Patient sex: F
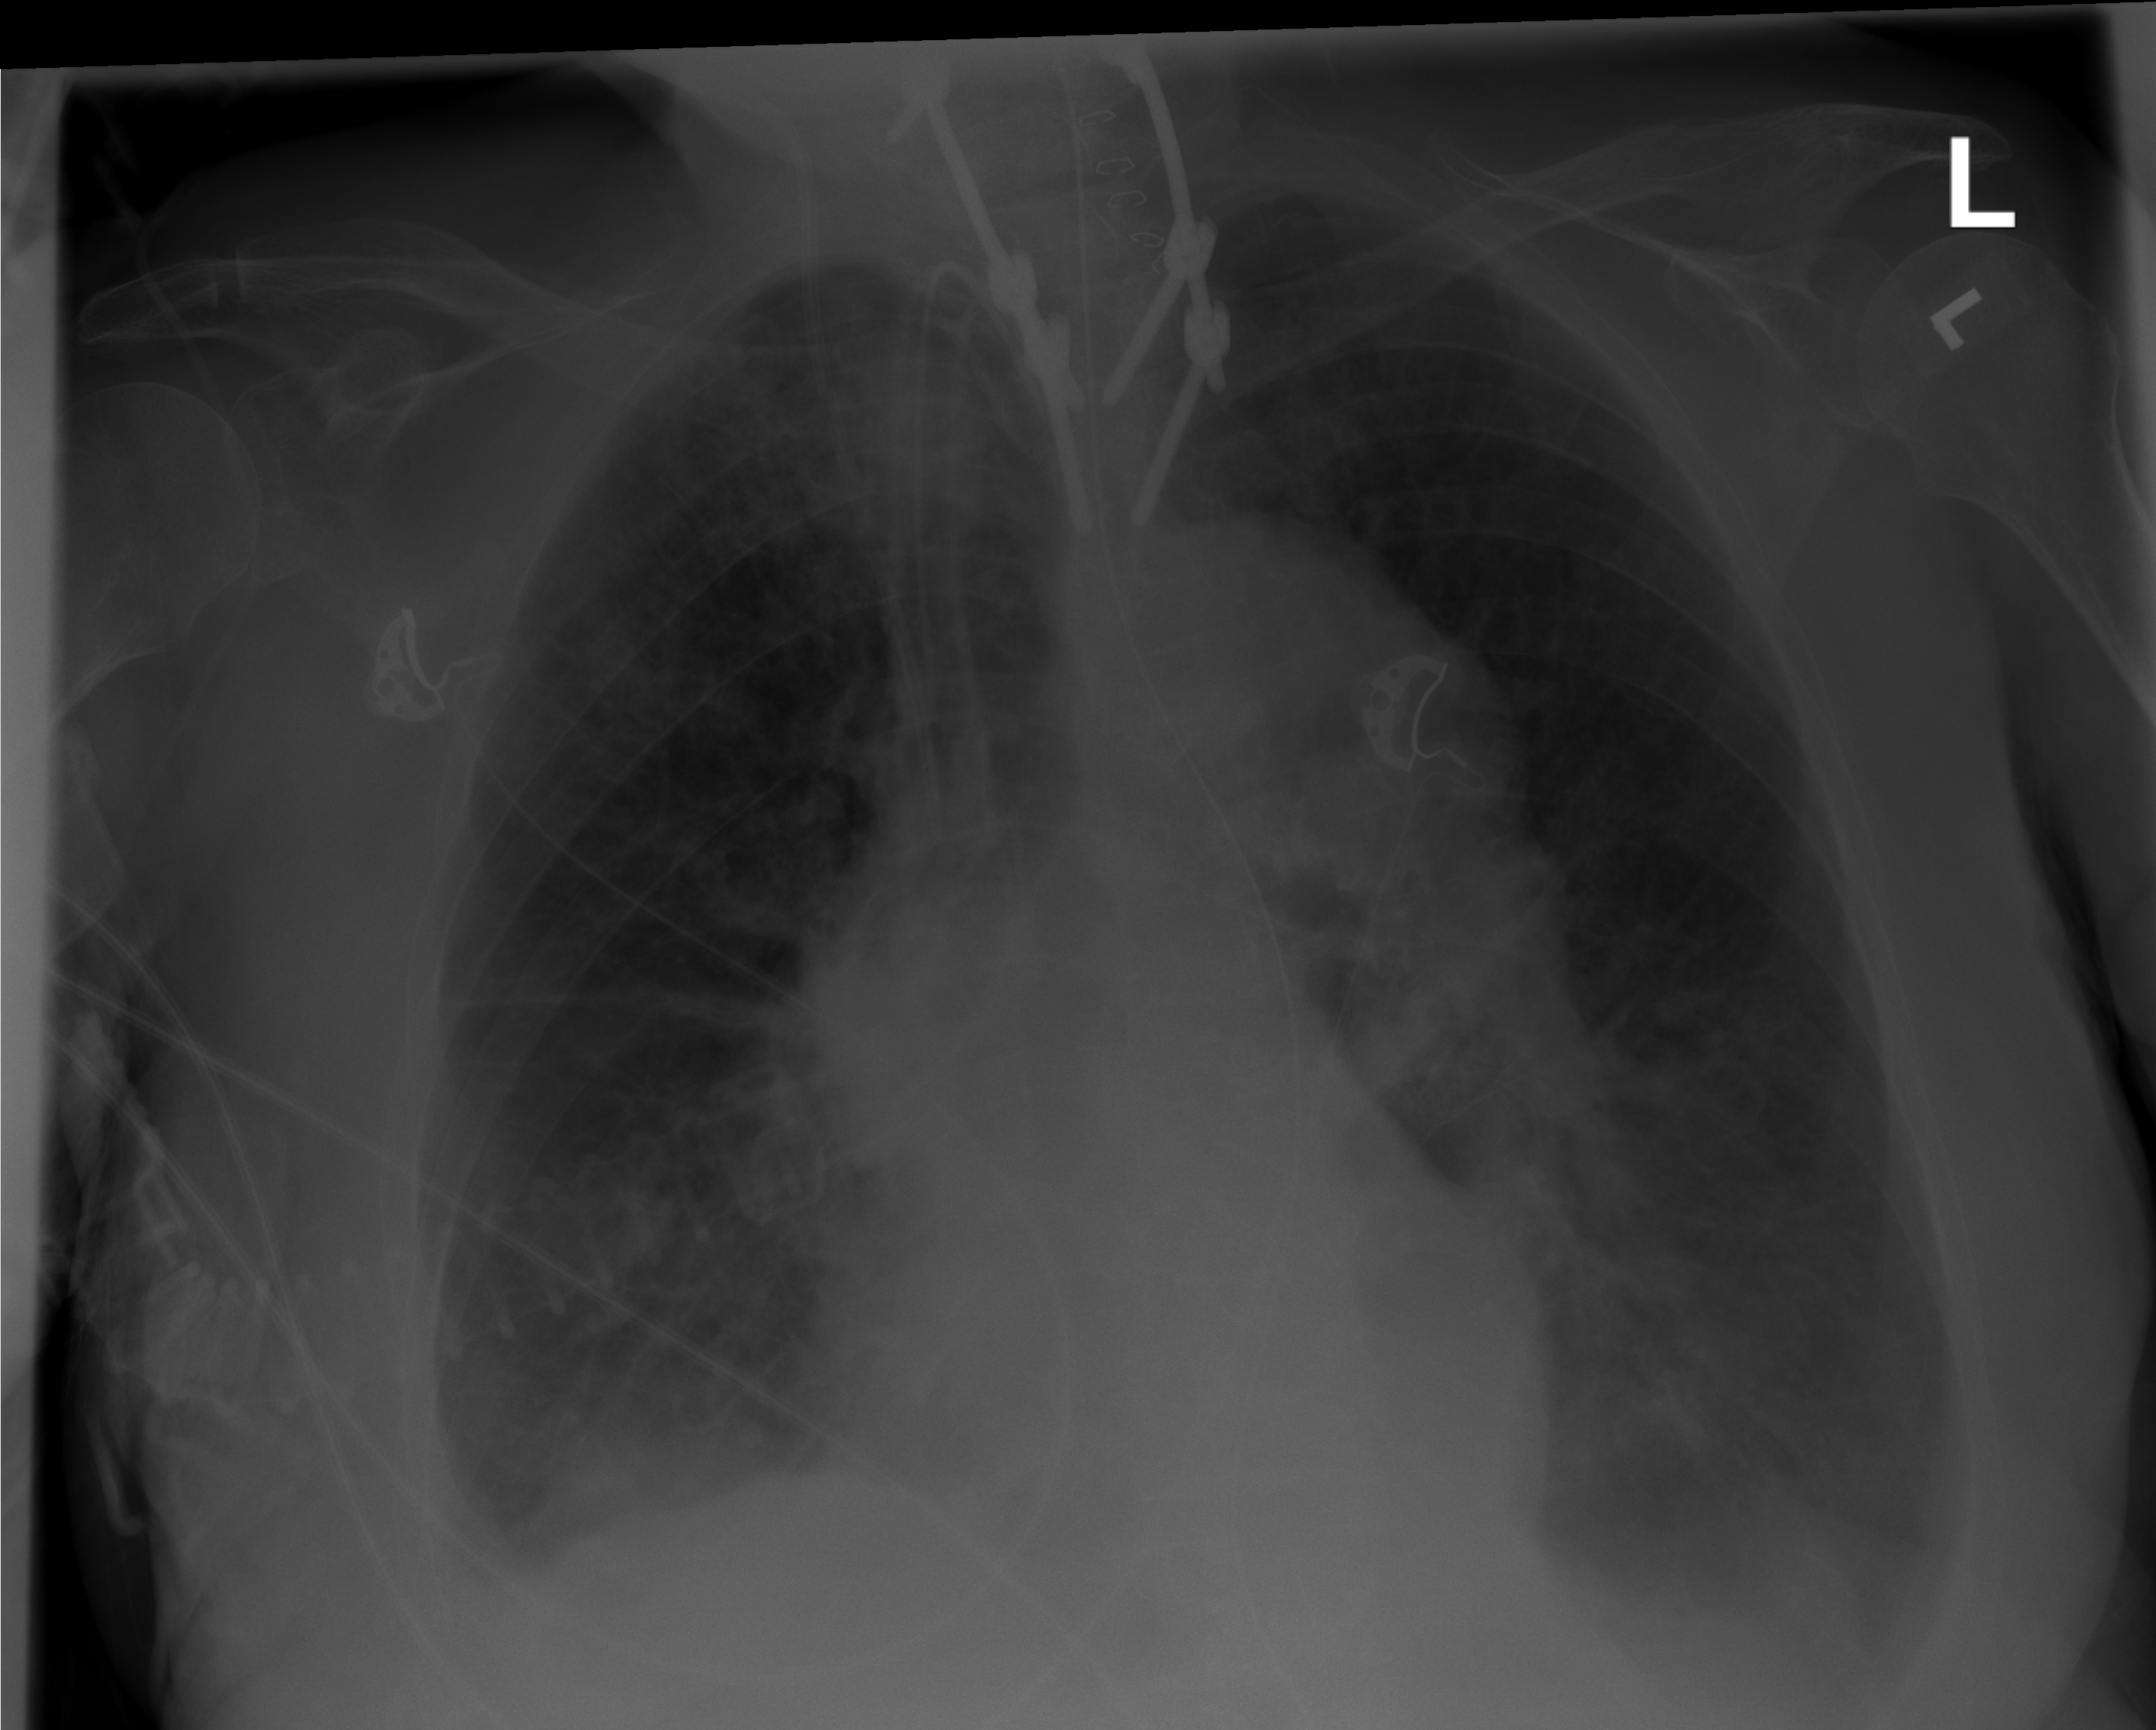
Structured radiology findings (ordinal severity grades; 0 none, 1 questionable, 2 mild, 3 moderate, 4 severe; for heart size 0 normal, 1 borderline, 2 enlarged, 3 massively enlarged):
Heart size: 0
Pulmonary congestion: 2
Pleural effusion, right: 1
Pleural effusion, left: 1
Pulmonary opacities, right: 2
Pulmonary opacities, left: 0
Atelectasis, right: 2
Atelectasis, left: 1